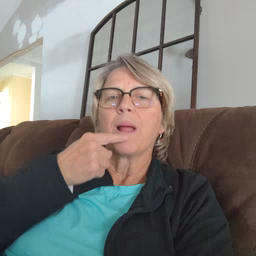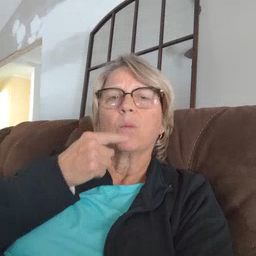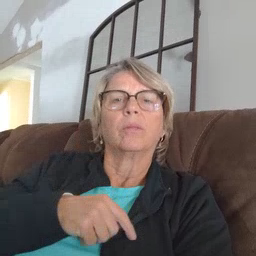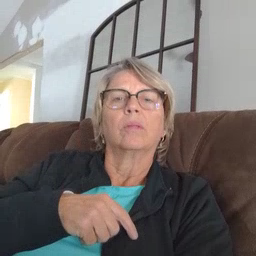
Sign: mouth